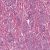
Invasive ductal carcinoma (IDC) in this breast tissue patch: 1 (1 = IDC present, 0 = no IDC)